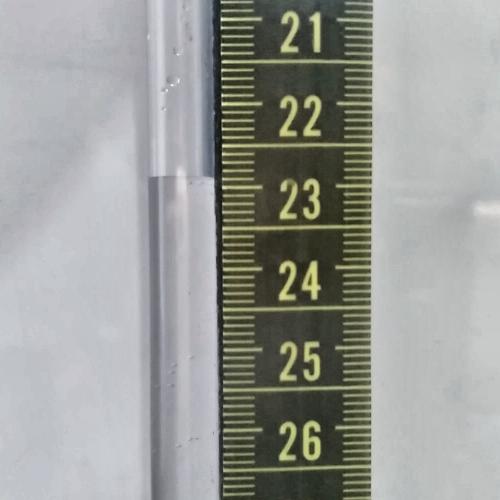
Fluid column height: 22.9 cm